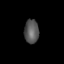
Tissue: lung
Cell type: Epithelial cells
Senescence score: 0.226
Nuclear area (px): 336
Mean DAPI intensity: 87.67